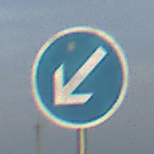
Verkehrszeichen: VorgeschriebeneVorbeifahrtLinks
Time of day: SunriseSunset
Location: Outdoor (Nature)
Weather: PartlyCloudy
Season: NotSpecified
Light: Natural